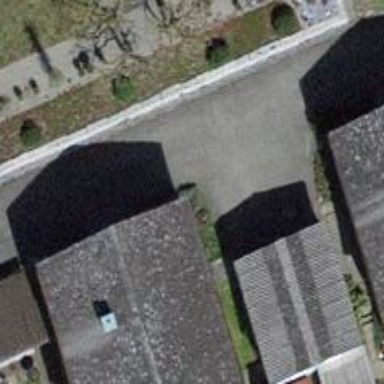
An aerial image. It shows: Building with tile roof.